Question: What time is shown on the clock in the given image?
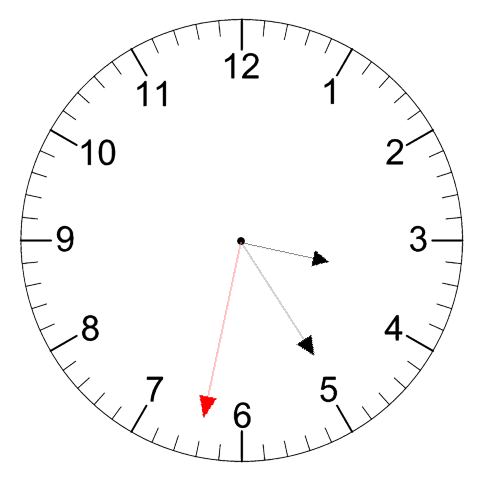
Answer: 03:24:32